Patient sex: F
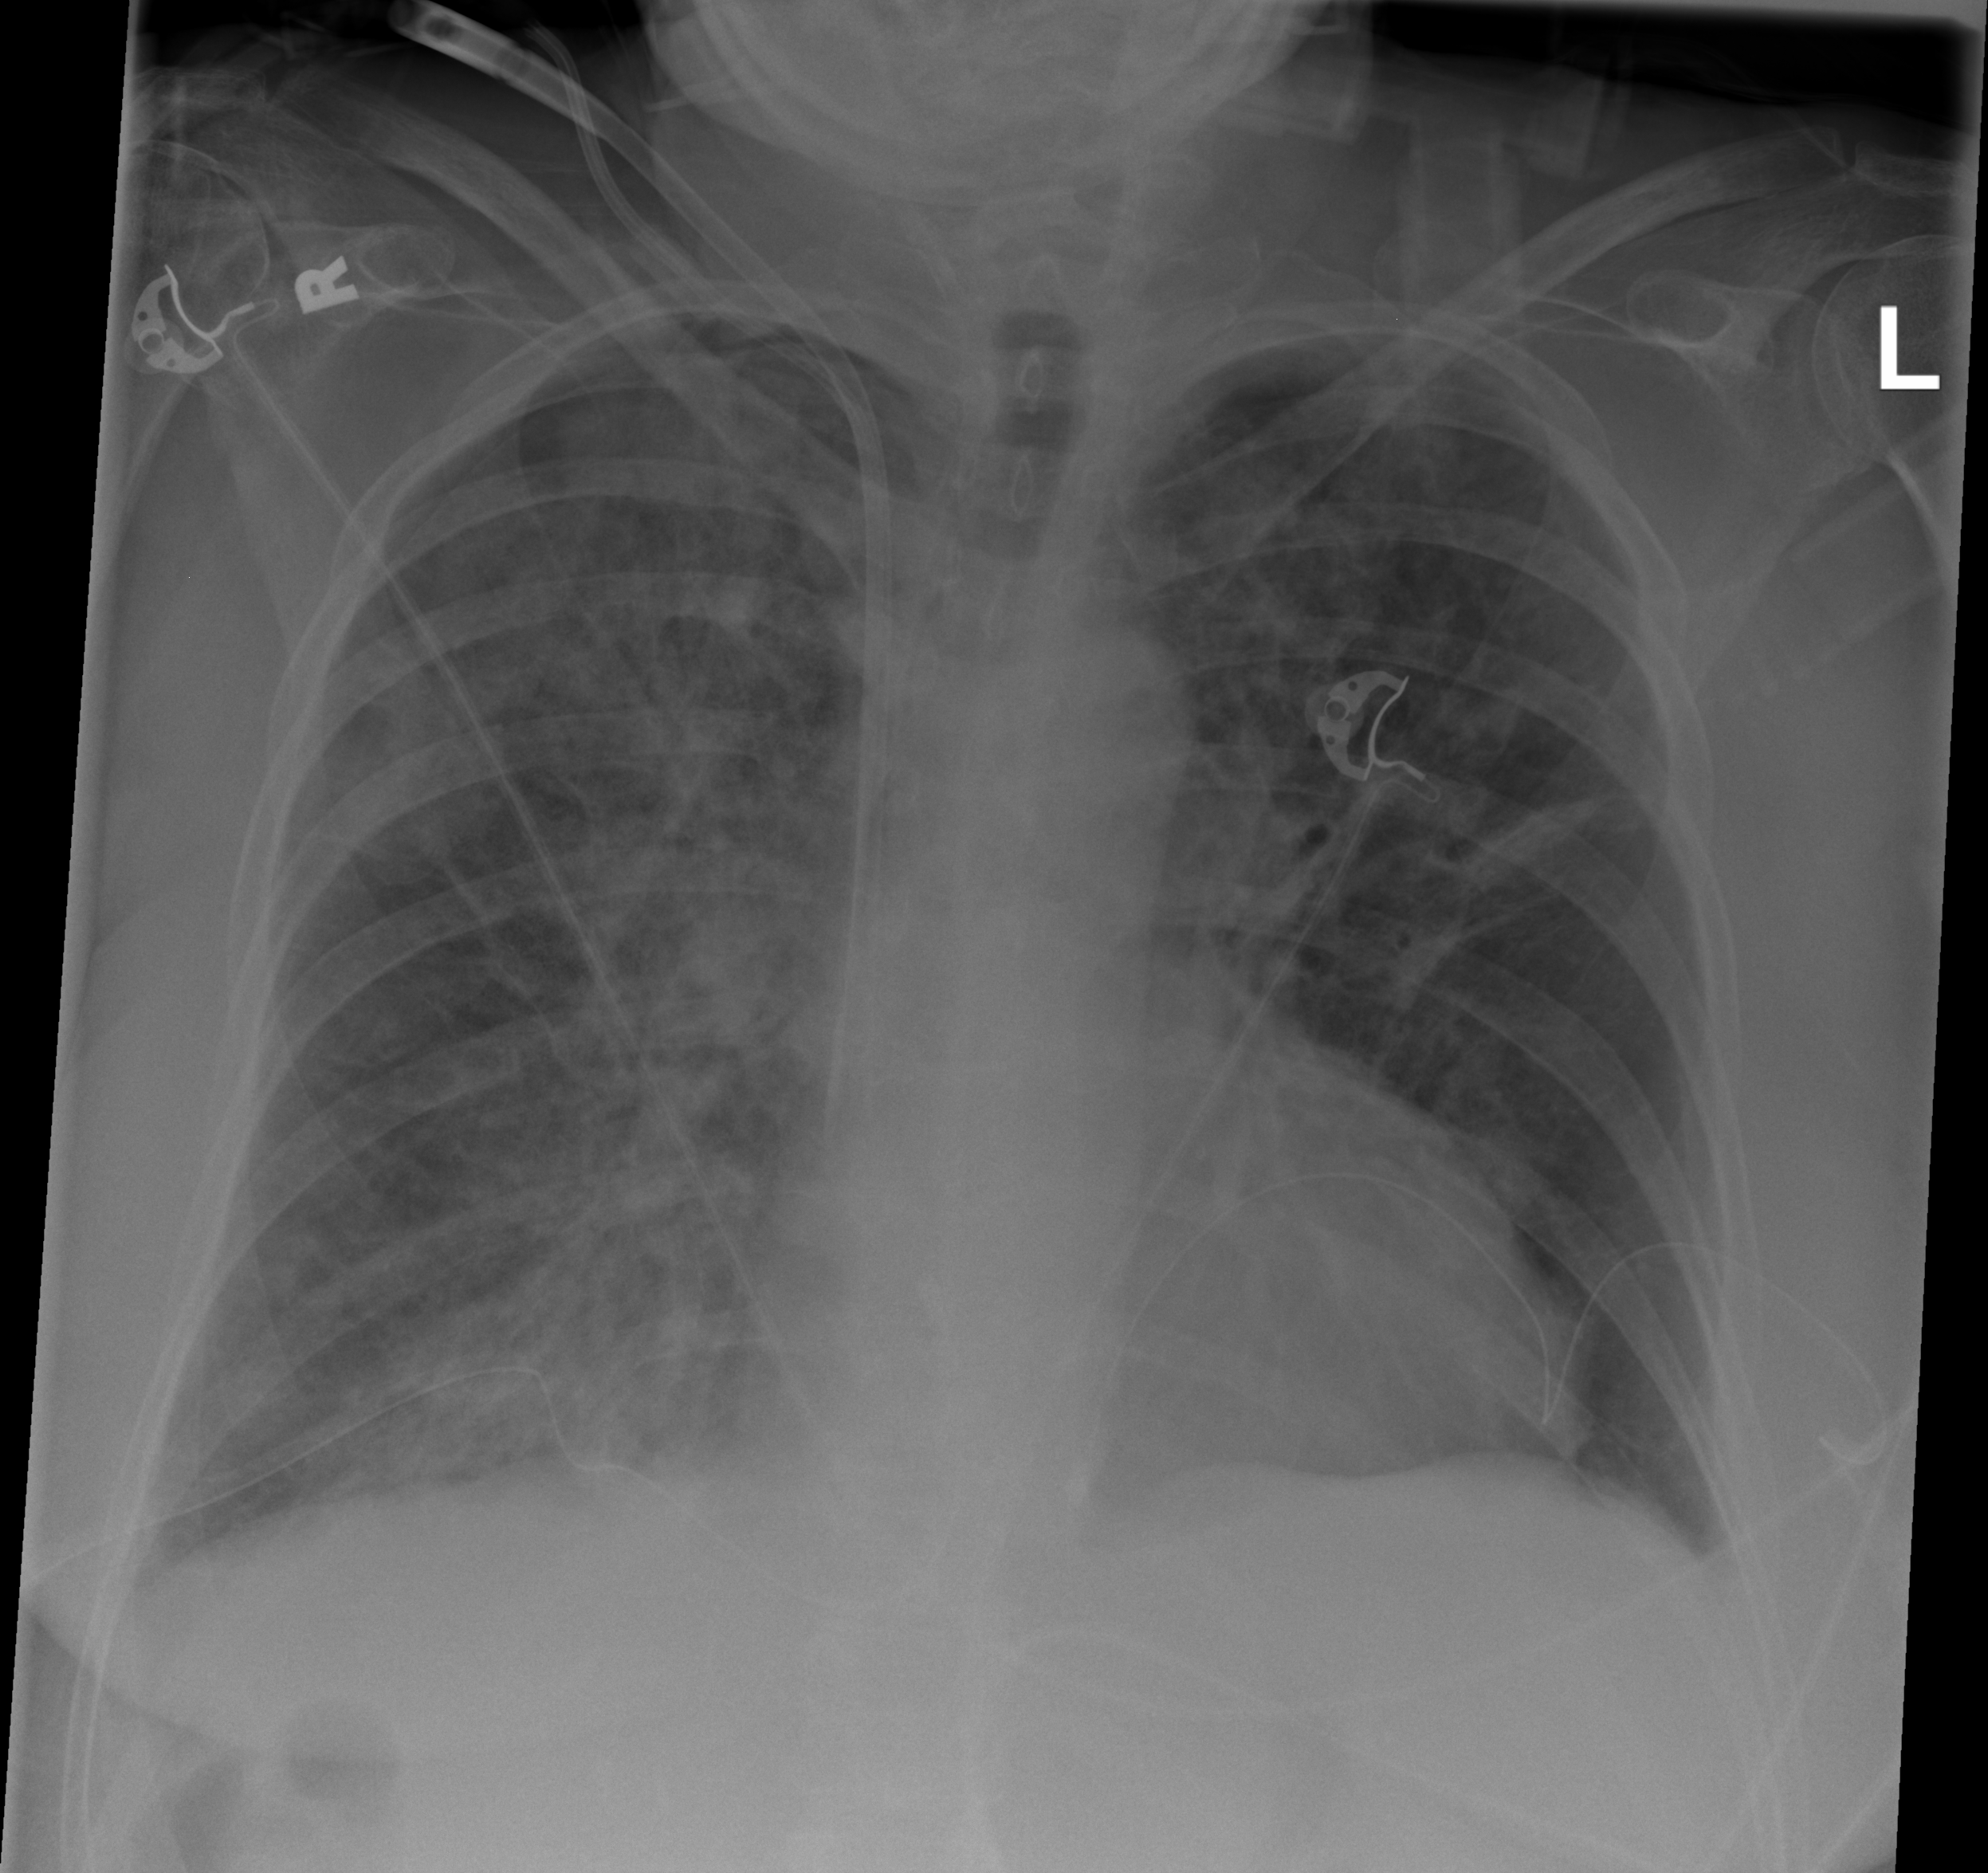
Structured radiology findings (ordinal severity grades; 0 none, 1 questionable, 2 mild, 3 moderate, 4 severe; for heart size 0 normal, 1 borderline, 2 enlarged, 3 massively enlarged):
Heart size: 1
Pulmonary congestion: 2
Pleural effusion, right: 2
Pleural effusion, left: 2
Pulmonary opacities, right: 3
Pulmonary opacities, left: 2
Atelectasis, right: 2
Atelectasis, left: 2